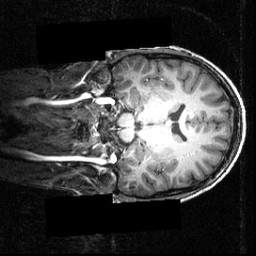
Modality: T1w
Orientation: coronal
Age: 20
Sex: male
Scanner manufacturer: siemens
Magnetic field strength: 3.951 T
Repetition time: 1.5 s
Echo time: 0.00335 s